Question: I have a problem with my ftp account. Here is the code I have written to connect to my FTP and create a folder:
'''
<?php
$ftp_server = "xxxxxxxxxxxxxxx";
$ftp_username = 'xxxxxxxx';
$ftp_password = 'xxxxxxxxxxxxxxx';
$ftp_conn = ftp_connect($ftp_server) or die("Could not connect to $ftp_server");
$login = ftp_login($ftp_conn, $ftp_username, $ftp_password);
// try to create directory $path
$path = '/2/7/7';
if(ftp_mkdir($ftp_conn, $path)) {
echo 'done';
die();
}
echo 'error';
?>
'''
I get the following error when I run the code:
> Warning: ftp_mkdir(): Permission denied
When I use filezilla or another ftp manager application I can create a folder easily but the problem occurs while using a script to handle it. I told to my network administrator to make sure if the account has read and write permissions. They say that read and write permissions have been already set. I guess that it probably needs execute permission as well which might not be set.
Is there any way to check the permission using php script? I also tried to check the folder permission using filezilla but it shows something like this:

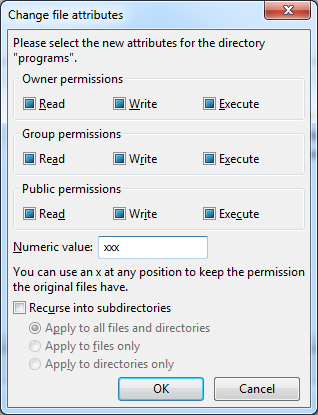
Answer: try this solution it works <URL>
> '''
// recursive make directory function for ftp
function make_directory($ftp_stream, $dir)
{
// if directory already exists or can be immediately created return true
if (ftp_is_dir($ftp_stream, $dir) || @ftp_mkdir($ftp_stream, $dir)) return true;
// otherwise recursively try to make the directory
if (!make_directory($ftp_stream, dirname($dir))) return false;
// final step to create the directory
return ftp_mkdir($ftp_stream, $dir);
}
function ftp_is_dir($ftp_stream, $dir)
{
// get current directory
$original_directory = ftp_pwd($ftp_stream);
// test if you can change directory to $dir
// suppress errors in case $dir is not a file or not a directory
if ( @ftp_chdir( $ftp_stream, $dir ) ) {
// If it is a directory, then change the directory back to the original directory
ftp_chdir( $ftp_stream, $original_directory );
return true;
} else {
return false;
}
}
'''
don't forget to add '$dir='2/3/4/5/6'' for new recursively directory!